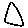
Label: triangle